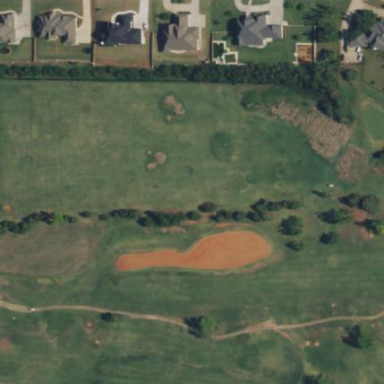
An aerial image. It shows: Driving range for golf on grass.